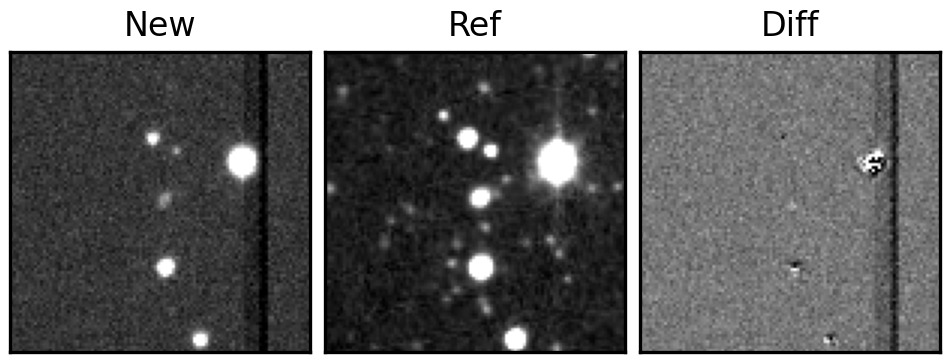
Label: real